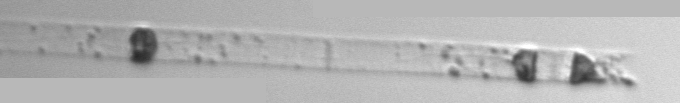
Label: Dactyliosolen_blavyanus